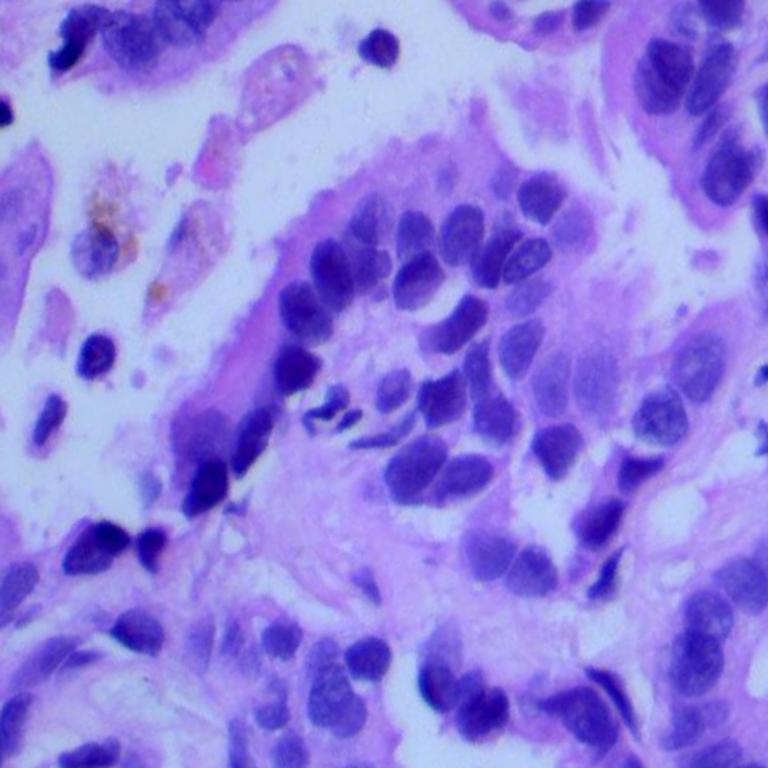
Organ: lung
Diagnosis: adenocarcinomas